Question: I'm trying to fine-tune my subplot by making a shared color bar using the high-level plotting functions of Xarrays. At the moment my plot looks  and I want to make a common color bar and fix the yaxis so that only 1st subplot y-axis has ticks and labels. The code I used to plot this looks like this:
'''
fig, (ax1, ax2) = plt.subplots(ncols=2, sharey=True, figsize=(14,10))
Var1_monthly_clim_N.plot(ax=ax1,vmin=6, vmax=14, cmap='jet');
Var2_monthly_clim_S.plot(ax=ax2, vmin=6, vmax=14, cmap='jet', yticks=[]);
## why is yticks removing ticks from both axis
## Var1 and Var 2 have similiar dimensions
Var1
>><xarray.DataArray 'R_metric' (month: 12, lat: 1, lon: 720)>
array([[[ 9.899495, 9.942897, ..., 9.814826, 9.856807]],
[[ 9.578215, 9.610594, ..., 9.514423, 9.546191]],
...,
[[11.974784, 12.019565, ..., 11.886591, 11.930419]],
[[10.237672, 10.285891, ..., 10.142638, 10.189836]]])
Coordinates:
* lon (lon) float32 -180.0 -179.5 -179.0 -178.5 ... 178.5 179.0 179.5
* month (month) int64 1 2 3 4 5 6 7 8 9 10 11 12
Dimensions without coordinates: lat
'''
I'm not the most proficient with python plotting and I tried to use <URL> idea of plotting using imshow to try
'''
img1 = Var1.data
img2 = Var2.data
plt.subplot(1,2,1)
plt.imshow(img1, vmin=6, vmax=14, cmap='jet', aspect='auto')
plt.subplot(1, 2, 2)
plt.imshow(img2, vmin=6, vmax=14, cmap='jet', aspect='auto')
plt.colorbar()
>>TypeError: Invalid dimensions for image data
'''
How can I do this quickly using the highlevel plotting functions of xarray, that is, not extracting the data into numpy arrays and making meshgrid and all for the plot?
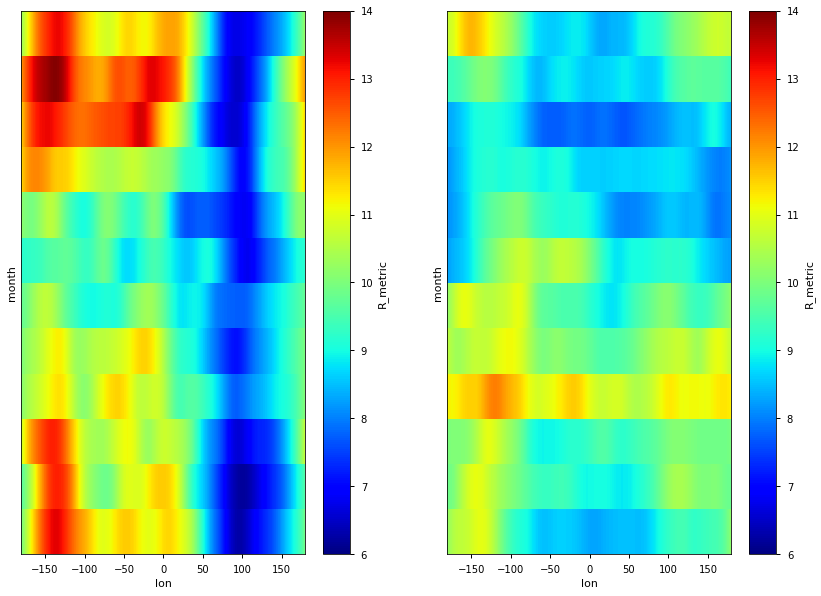
Answer: I've never used xarray, so I may be wrong, but, <URL>' call to suppress the creation of one of the colorbar.
As for your ylabel problem, you have requested to have a shared y-axis, so if you remove the labels from one, you also remove them from the other. Interestingly, 'plt.subplots(..., sharey=True)' should already have set up things so that only the leftmost graph(s) have y-labels, and their hidden in the other Axes. If 'xarray''s 'plot()' is messing with that, then your best bet is to remove 'sharey=True' and ensure that the limits are the same by hand (using 'ax2.set_ylim(ax1.get_ylim()' for instance.)